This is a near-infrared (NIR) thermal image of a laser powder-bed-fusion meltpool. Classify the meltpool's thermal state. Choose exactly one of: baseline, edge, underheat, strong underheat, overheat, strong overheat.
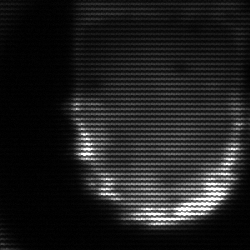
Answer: baseline